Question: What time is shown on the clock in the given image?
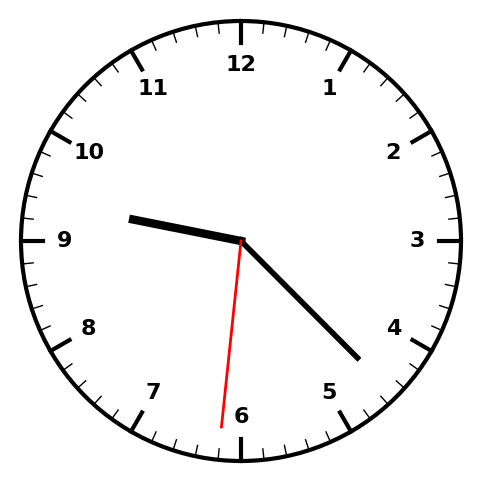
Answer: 09:22:31